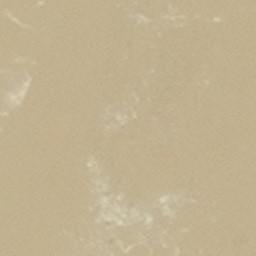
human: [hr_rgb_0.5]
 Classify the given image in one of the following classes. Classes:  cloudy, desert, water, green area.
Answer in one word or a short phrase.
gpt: desert